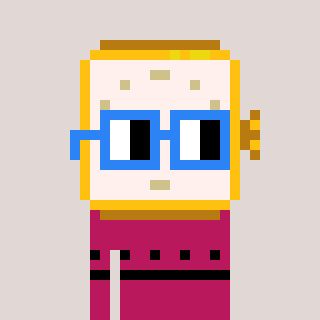
a pixel art character with square blue glasses, a watch-shaped head and a darkpink-colored body on a warm background